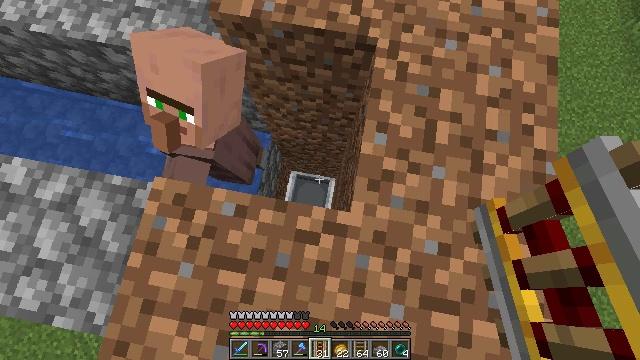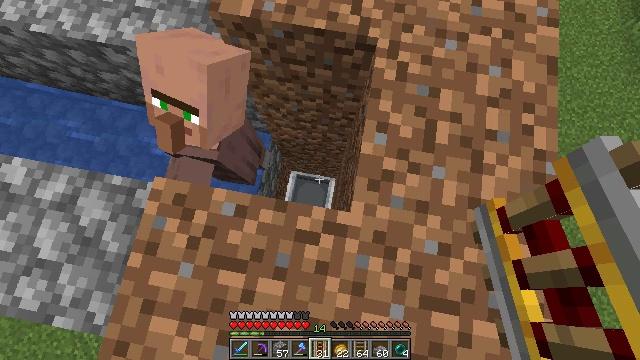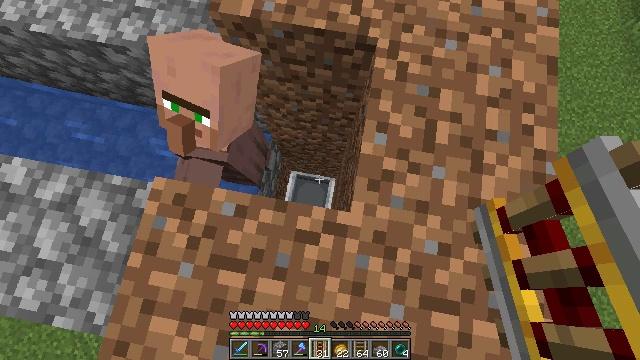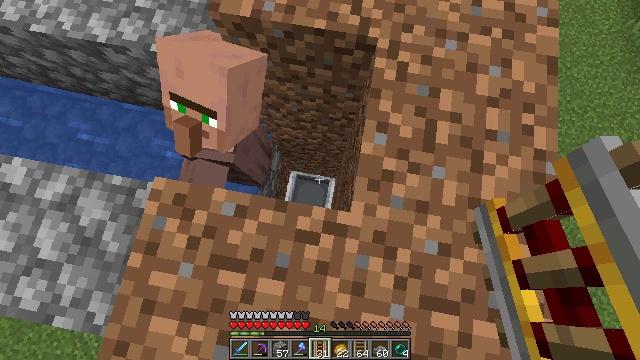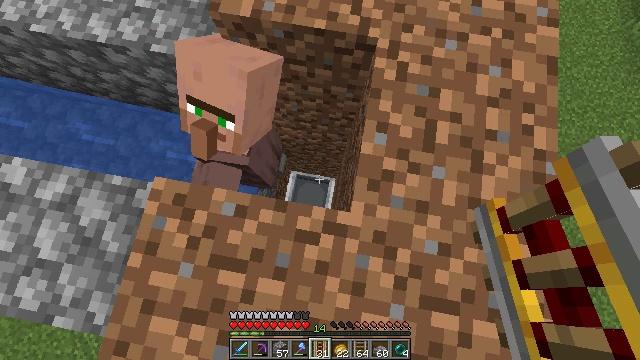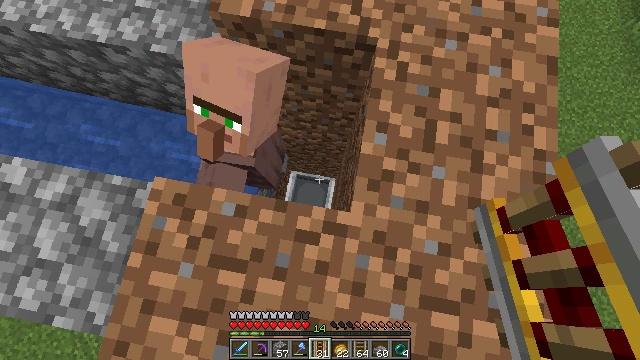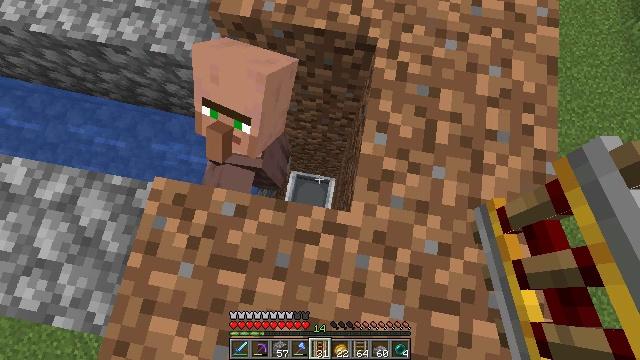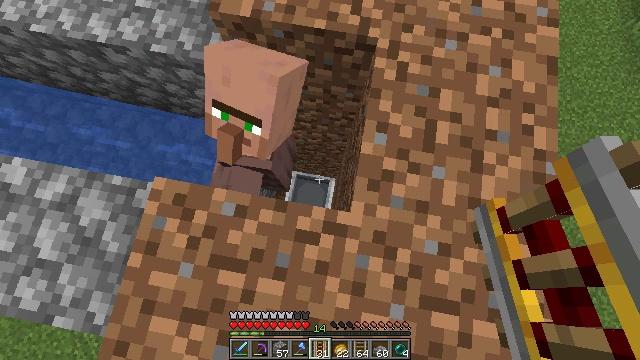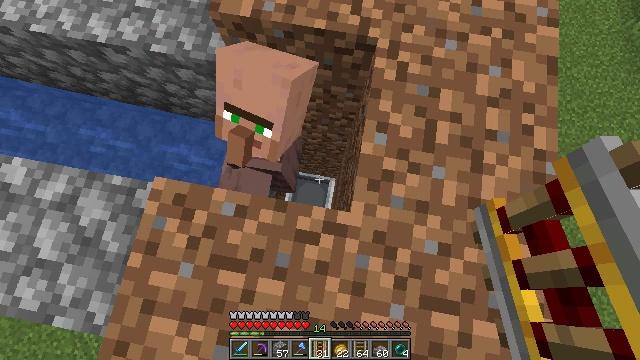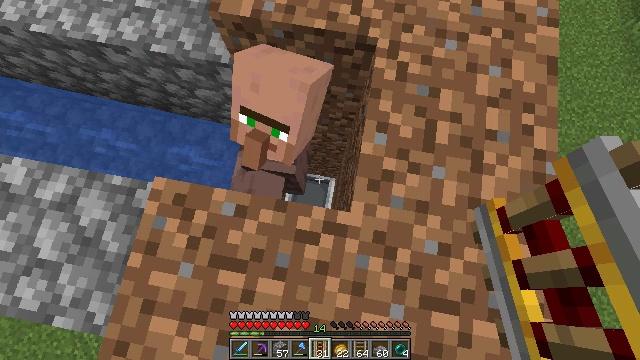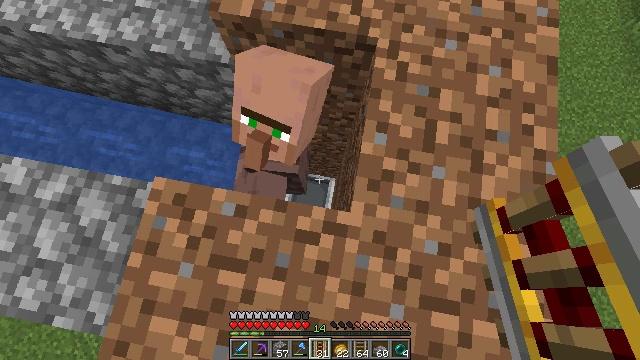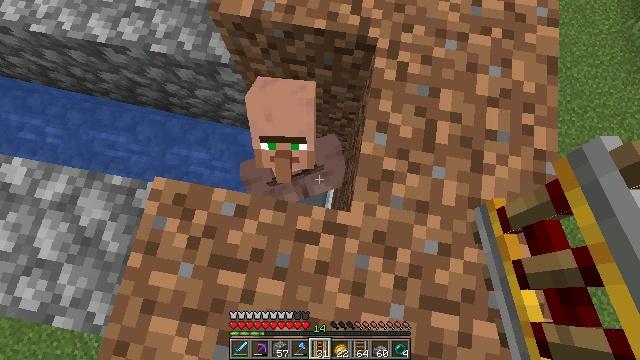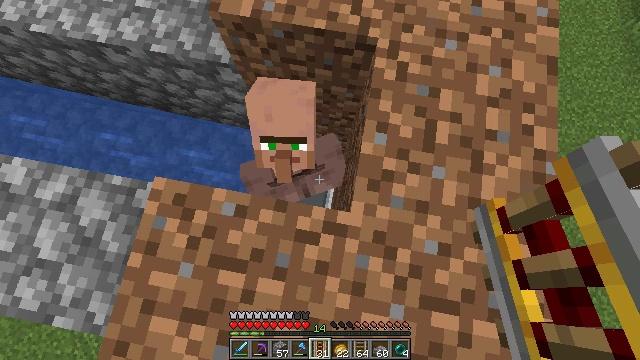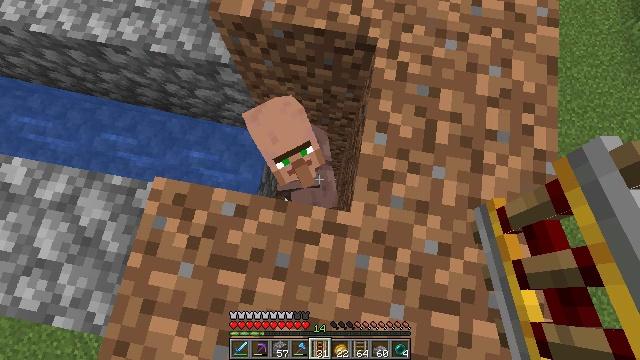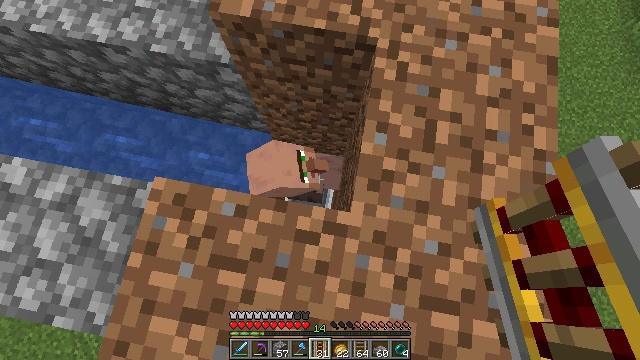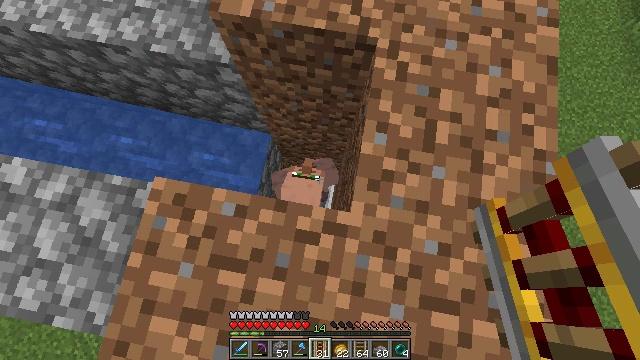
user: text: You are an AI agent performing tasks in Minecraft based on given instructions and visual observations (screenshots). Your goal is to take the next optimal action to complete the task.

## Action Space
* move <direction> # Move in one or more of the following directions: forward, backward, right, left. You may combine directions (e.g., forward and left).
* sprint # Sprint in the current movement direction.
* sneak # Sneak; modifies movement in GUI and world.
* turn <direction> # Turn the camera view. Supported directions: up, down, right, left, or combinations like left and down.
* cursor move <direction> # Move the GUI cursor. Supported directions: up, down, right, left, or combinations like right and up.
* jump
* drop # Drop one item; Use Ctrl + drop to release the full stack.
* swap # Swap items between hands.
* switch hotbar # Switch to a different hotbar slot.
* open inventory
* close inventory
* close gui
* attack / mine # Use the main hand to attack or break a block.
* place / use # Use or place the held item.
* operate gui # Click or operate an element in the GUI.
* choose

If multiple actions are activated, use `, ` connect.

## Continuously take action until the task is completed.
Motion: motion action
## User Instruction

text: Break the dirt block.
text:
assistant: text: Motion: sneak
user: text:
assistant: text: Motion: sneak
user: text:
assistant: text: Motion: sneak
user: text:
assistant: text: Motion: sneak
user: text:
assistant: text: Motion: sneak
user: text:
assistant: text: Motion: sneak
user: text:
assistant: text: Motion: sneak
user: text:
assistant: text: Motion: sneak
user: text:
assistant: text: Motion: sneak
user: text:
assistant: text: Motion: sneak
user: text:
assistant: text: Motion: sneak
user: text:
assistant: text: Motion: sneak
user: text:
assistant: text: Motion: sneak
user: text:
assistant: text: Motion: sneak
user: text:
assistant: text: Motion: sneak
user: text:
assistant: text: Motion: sneak
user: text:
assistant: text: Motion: sneak
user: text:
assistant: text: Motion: sneak
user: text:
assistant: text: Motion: sneak
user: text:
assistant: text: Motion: sneak
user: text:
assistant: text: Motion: sneak
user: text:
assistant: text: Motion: sneak
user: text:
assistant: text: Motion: sneak
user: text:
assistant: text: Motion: sneak
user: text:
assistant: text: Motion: sneak
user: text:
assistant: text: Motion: sneak
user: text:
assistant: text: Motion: sneak
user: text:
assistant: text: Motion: sneak
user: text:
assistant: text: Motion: sneak
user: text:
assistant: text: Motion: sneak